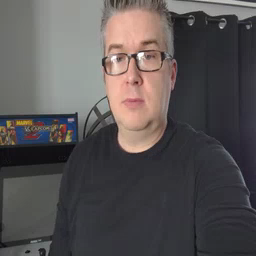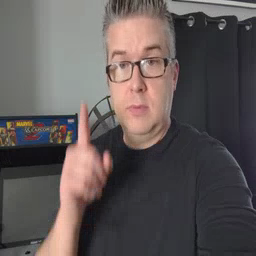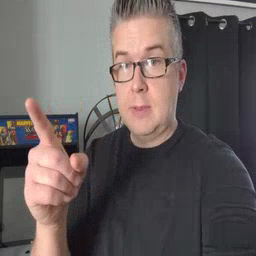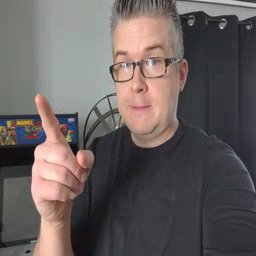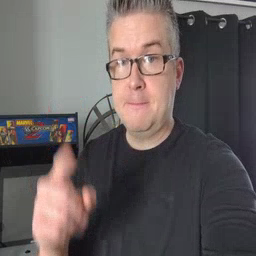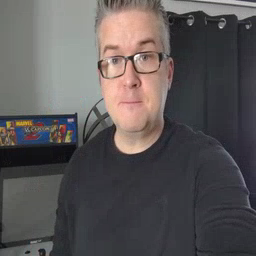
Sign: hesheit